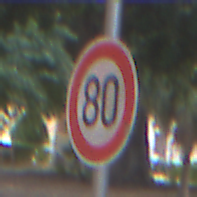
Verkehrszeichen: Geschwindigkeit80
Umgebung: Outdoor, Suburban
Tageszeit: MorningAfternoon
Wetter: PartlyCloudy
Licht: Natural
Jahreszeit: NotSpecified
Kontrast: LowContrast